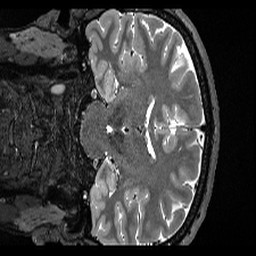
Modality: T2w
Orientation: coronal
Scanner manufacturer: siemens
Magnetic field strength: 3 T
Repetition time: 3.2 s
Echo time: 0.563 s